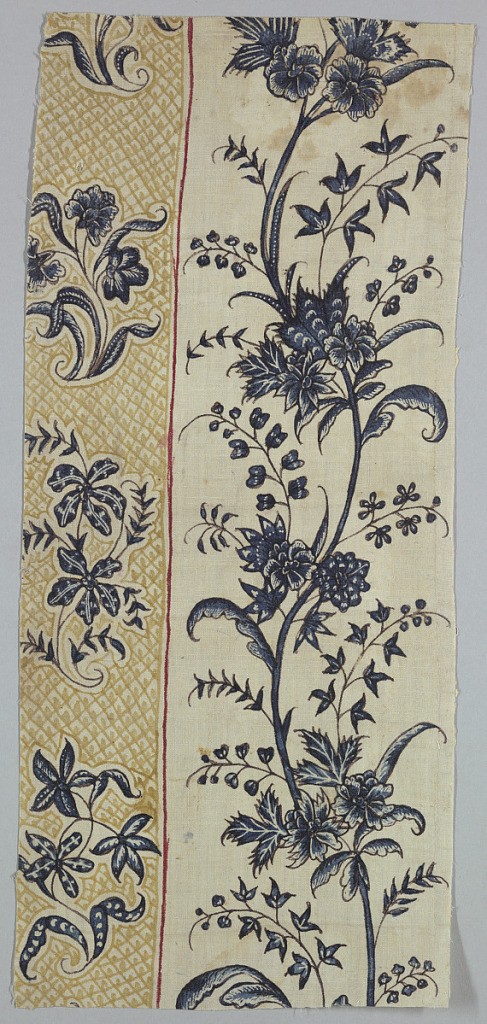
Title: Fragment
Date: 18th century
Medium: cotton Technique: mordants for black and narrow red stripe applied by pen; madder dyed; blue applied by brush or immersion over resist; chintz on plain weave
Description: Stripes of blue and white flowers. Stripe on left on a yellow lattice background.